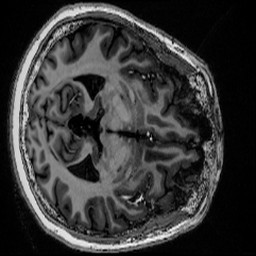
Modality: MP2RAGE
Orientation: axial
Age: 36
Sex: male
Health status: healthy